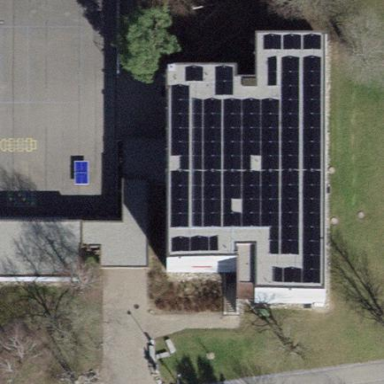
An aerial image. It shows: Solar power generator with photovoltaic panels.